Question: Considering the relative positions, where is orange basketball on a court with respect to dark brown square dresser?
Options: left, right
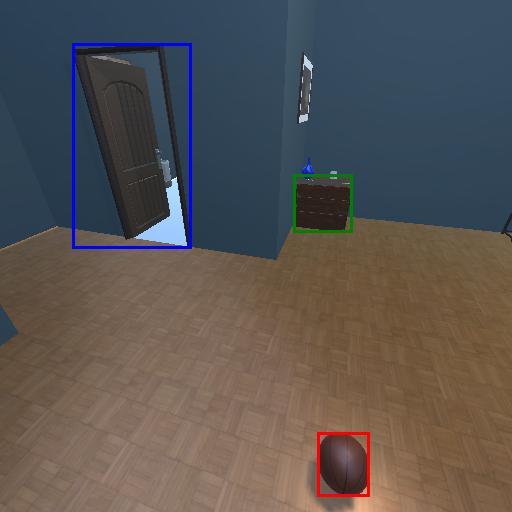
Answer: left